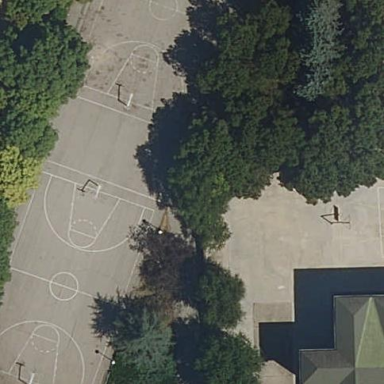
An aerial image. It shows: Basketball court in the leisure land pitch.